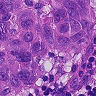
Metastatic tissue present: yes